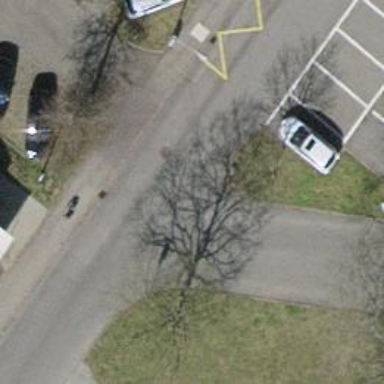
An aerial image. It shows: Unclassified road with asphalt surface. There is sidewalk on the left.